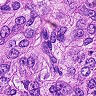
Metastatic tissue present: yes